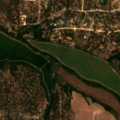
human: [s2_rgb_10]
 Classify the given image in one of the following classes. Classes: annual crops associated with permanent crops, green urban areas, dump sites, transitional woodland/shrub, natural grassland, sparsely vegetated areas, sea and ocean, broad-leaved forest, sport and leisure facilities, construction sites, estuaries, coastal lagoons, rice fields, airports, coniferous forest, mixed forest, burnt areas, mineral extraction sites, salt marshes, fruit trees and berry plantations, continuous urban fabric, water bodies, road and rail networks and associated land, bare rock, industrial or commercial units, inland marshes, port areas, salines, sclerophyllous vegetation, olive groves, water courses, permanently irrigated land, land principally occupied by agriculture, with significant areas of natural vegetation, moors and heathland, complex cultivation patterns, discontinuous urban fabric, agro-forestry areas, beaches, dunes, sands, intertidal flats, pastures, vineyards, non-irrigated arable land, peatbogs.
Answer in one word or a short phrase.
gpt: rice fields, pastures, agro-forestry areas, broad-leaved forest, transitional woodland/shrub